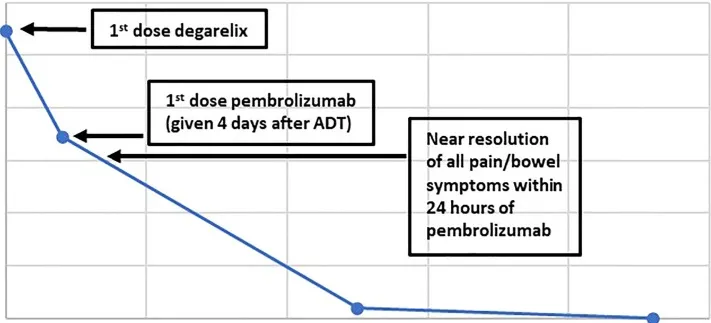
Graph of the patient's PSA response to treatment with degarelix and pembrolizumab. The patient was treated with degarelix (denoted at Day 0) when his PSA was 10.92 ng/mL. Four days later, he was given pembrolizumab when his PSA was 6.9 ng/mL. His symptoms from the prostate mass largely resolved within 24 hours of the first dose of pembrolizumab. The PSA became undetectable at day 46 from start of degarelix.
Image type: chart (chart)